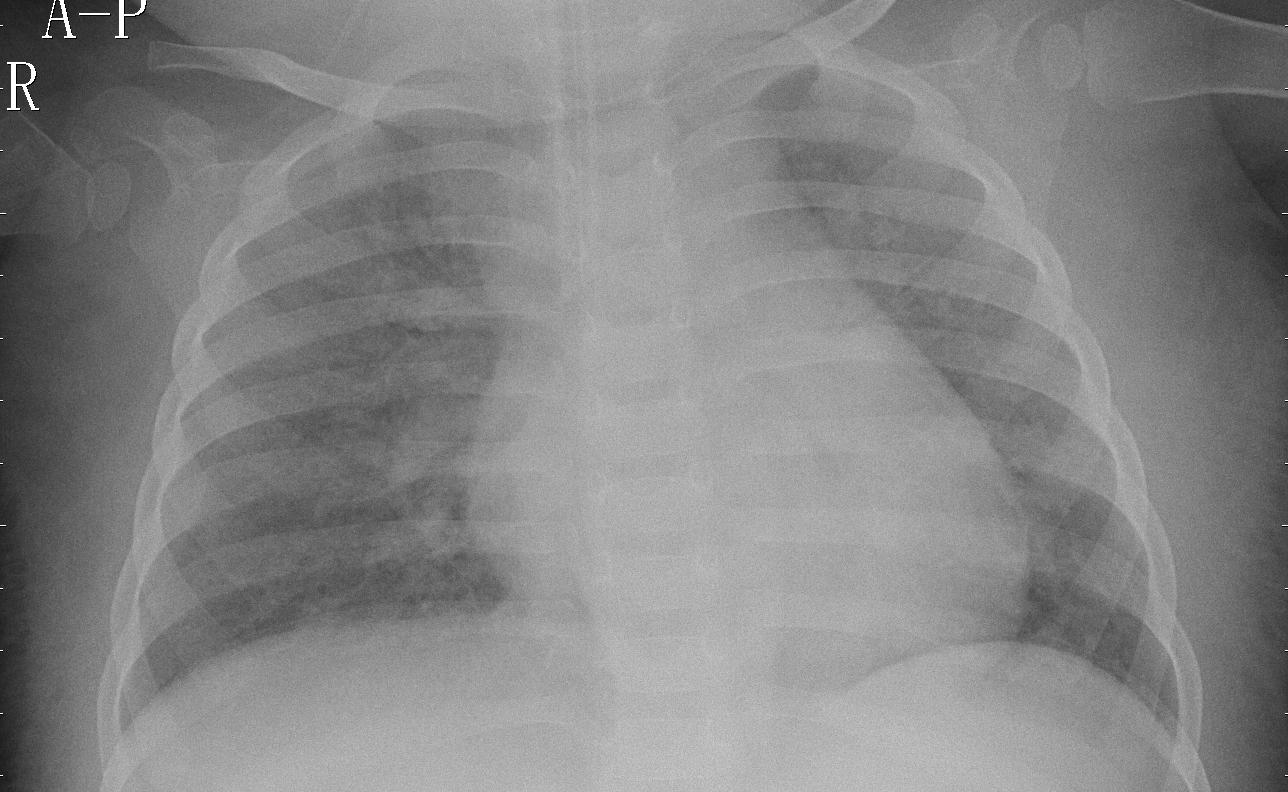
Diagnosis: PNEUMONIA